Question: Well, today I'm here with this doubt...
I want to write this equation in Fortran:

Of course I can take the "classic" approach and write it like this:
'''
do i=1,N
ac=0.0
do j=i+1,M
ac=ac+A(i,j)*B(j)
enddo
B(i)=(B(i)-ac)/A(i,i)
enddo
'''
But since I'm writing in Fortran, I would like to write it with an expression that looks like "more like the original" and, thus, compact. I was thinking in something like:
'''
forall(i=1:N,j=i+1:M)
B(i)=(B(i)- <MySummationExpression(A(i,j)*B(j))> )/A(i,i)
endforall
'''
Expression that looks much more like the original. But the thruth is that I'm having a hard time finding a way to write the summation expression in a simple and compact way. Of course that I can write a function "'real function summation(<expression>,<lower bound>, <upper bound>')", but since we're talking about Fortran I thought that there should be a simple (maybe intrinsic(?)) way of writing it.
So there is a compact way to write that expression, or I have to take the uglier way (two explicit loops)?
In the actual code 'x' is a two dimensional array, with one solution in each column. So using the intrinsic function 'sum' that, up to here, seems like a great idea (as @alexander-vogt shown in his answer) leads to almost the same "compacticity" of the code:
'''
do j=1,size(B,2)
do i=nA,1,-1
B(i,j)=(B(i,j)-sum(A(i,i+1:nA)*B(i+1:nA,j)))/A(i,i)
enddo
enddo
'''
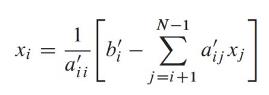
Answer: What about:
'''
do i=1,N
B(i) = (B(i) - sum( A(i+1:M,i) * B(i+1:M) )) / A(i,i)
enddo
'''
(Please notice that I changed the indexing of matrix 'A', Fortran is column major! )
As we are re-using 'B' for the result, this loop has to be done in ascending order. I'm not sure it's possible to do this using 'forall' (isn't it up to the compiler to choose how to proceed? - see <URL>.
Writing the result into a new vector 'C' does not overwrite 'B' and can be executed in any order:
'''
forall ( i=1:N )
C(i) = (B(i) - sum( A(i+1:M,i) * B(i+1:M) )) / A(i,i)
endforall
'''